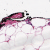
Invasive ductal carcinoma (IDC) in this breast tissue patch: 0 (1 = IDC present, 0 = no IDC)